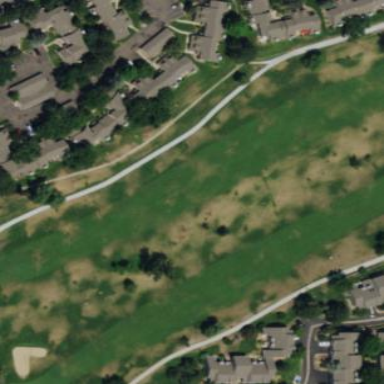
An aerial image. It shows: Well-maintained fairway on recreation ground used for golf. The grass is neatly mown.